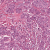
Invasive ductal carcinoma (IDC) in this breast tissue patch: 1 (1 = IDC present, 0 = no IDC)